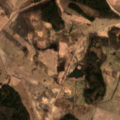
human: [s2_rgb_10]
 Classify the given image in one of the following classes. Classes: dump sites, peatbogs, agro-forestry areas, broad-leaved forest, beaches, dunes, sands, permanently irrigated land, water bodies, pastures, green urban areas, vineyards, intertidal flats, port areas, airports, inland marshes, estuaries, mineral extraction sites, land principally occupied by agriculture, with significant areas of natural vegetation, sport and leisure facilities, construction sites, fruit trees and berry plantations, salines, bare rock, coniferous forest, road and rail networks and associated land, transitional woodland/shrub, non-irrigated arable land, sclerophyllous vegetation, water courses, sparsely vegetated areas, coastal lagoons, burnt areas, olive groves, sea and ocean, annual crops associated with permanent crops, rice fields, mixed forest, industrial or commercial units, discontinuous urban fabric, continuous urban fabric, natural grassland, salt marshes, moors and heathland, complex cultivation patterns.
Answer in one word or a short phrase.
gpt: non-irrigated arable land, pastures, land principally occupied by agriculture, with significant areas of natural vegetation, mixed forest